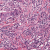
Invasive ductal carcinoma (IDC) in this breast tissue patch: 1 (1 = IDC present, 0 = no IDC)